【题型】填空题　【知识点】函数　【难度】medium
设$t \in \mathbf{R}$, 直线$l: x + y - t = 0$与曲线$C_1: y = \dfrac{1}{4}x^2(0 \le x \le 4)$和曲线$C_2: y = 2x^{\frac{1}{2}}$分别交于$P$、$Q$两点, 则$|PQ|$的最大值是\underline{\quad\quad\quad\quad}.
【解答】
\textbf{【答案】}$\sqrt{2}$

\textbf{【详解】}

曲线$C_1: y = \dfrac{1}{4}x^2(0 \le x \le 4)$和曲线$C_2: y = 2x^{\frac{1}{2}}$对应的函数互为反函数, 则$C_1,C_2$关于直线$y = x$对称,

又$\begin{cases}
y = \dfrac{1}{4}x^2 \\
y = 2x^{\frac{1}{2}}
\end{cases} \implies \begin{cases}
x = 0 \\
y = 0
\end{cases}$或$\begin{cases}
x = 4 \\
y = 4
\end{cases}$, 即两曲线交点坐标为$O(0,0),M(4,4)$,

又直线$l: x + y - t = 0$与直线$y = x$相互垂直, 则直线$l$关于直线$y = x$对称,

所以$P,Q$关于直线$y = x$对称, 设直线$y = x$与直线$l$相交于$N$, 且$PQ \perp OM$于$N$,

$\begin{cases}
x + y - t = 0 \\
y = x
\end{cases} \implies \begin{cases}
x = \dfrac{t}{2} \\
y = \dfrac{t}{2}
\end{cases}$, 则$N\left(\dfrac{t}{2},\dfrac{t}{2}\right)$, 且$\dfrac{t}{2} \in (0,4)$, 所以$t \in (0,8)$,

联立$\begin{cases}
y = \dfrac{1}{4}x^2 \\
x + y - t = 0
\end{cases} \implies x^2 + 4x - 4t = 0$, 解得$x = \dfrac{-4 \pm \sqrt{16 + 16t}}{2} = -2 \pm 2\sqrt{1 + t}$,

因为$0 < x_P < 4$, 所以$x_P = -2 + 2\sqrt{1 + t}$,

则$|PQ| = 2|PN| = 2\sqrt{2}|x_P - x_N| = 2\sqrt{2}\left|2\sqrt{1 + t} - 2 - \dfrac{t}{2}\right| = \sqrt{2}\left|4\sqrt{1 + t} - t - 4\right|$,

令$m = \sqrt{1 + t}, 0 < t < 8$, 则$1 < m < 3$, 则$t = m^2 - 1$,

所以$\left|4\sqrt{1 + t} - t - 4\right| = \left|4m - m^2 + 1 - 4\right| = \left|-(m - 2)^2 + 1\right|$,

因为$1 < m < 3$, 所以$-(m - 2)^2 + 1 \in (0,1]$, 所以$\left|-(m - 2)^2 + 1\right|_{\max} = 1$,

故$|PQ|$的最大值为$\sqrt{2}$.

故答案为: $\sqrt{2}$.
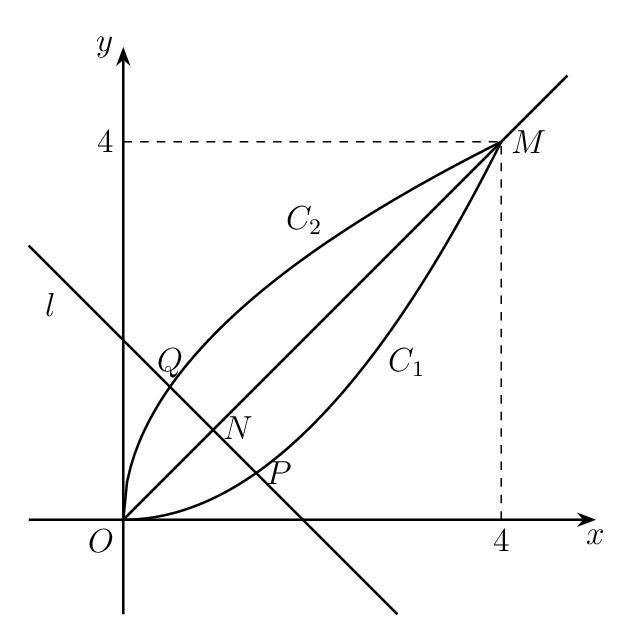